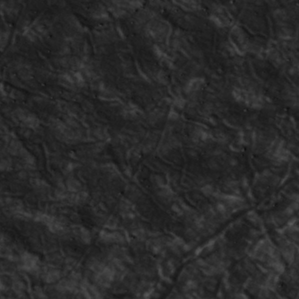
Label: non_frost